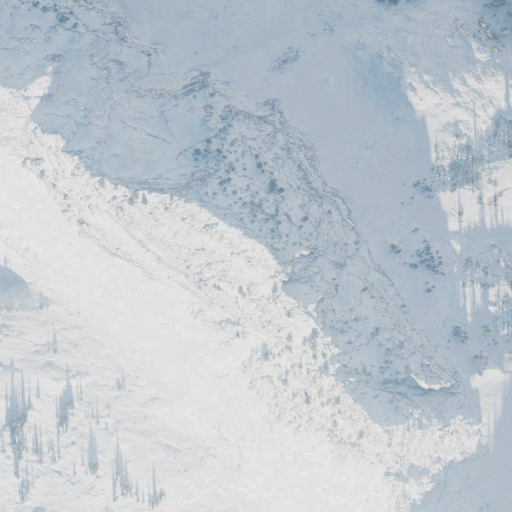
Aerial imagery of mountain in Utah named Sundial Peak containing shrub, evergreen forest, barren land, and grassland